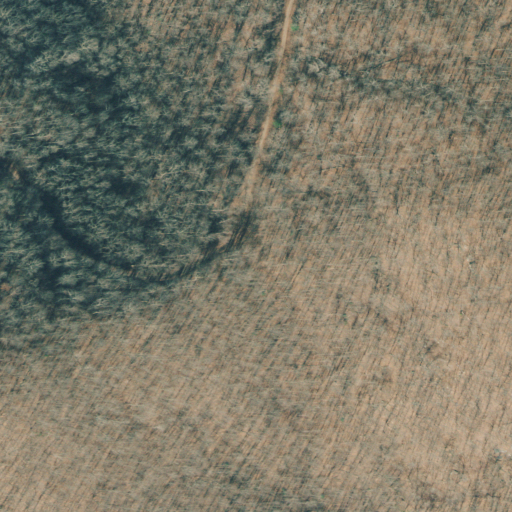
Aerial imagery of gap in Georgia named Ross Gap containing deciduous forest and open development